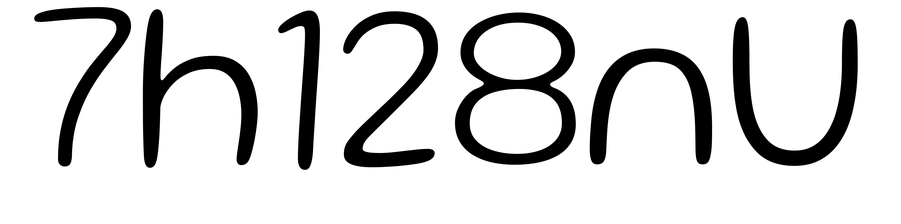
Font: Gluten_ExtraLight